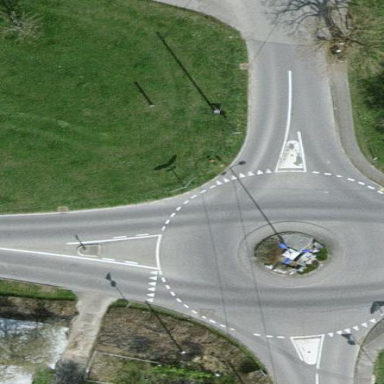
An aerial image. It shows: Tertiary road that leads to roundabout.